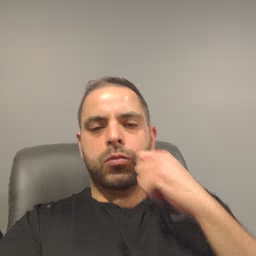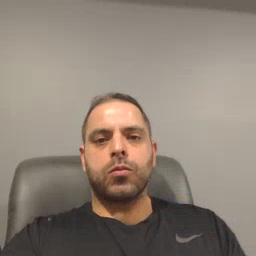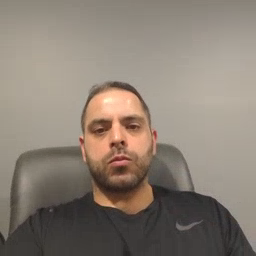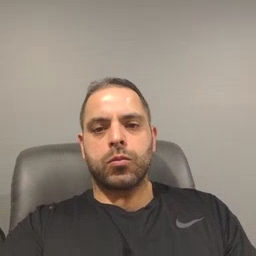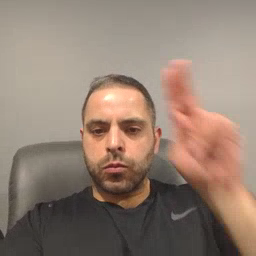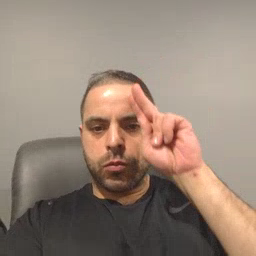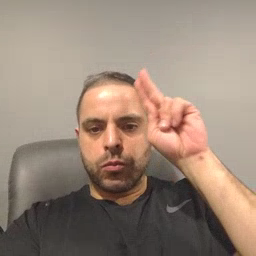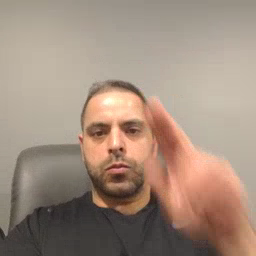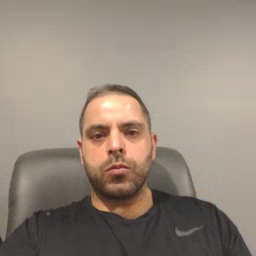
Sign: uncle